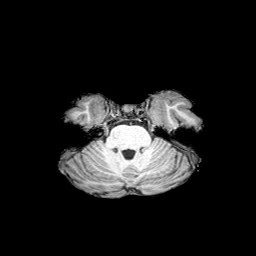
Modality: T1w
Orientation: coronal
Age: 32
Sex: female
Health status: healthy